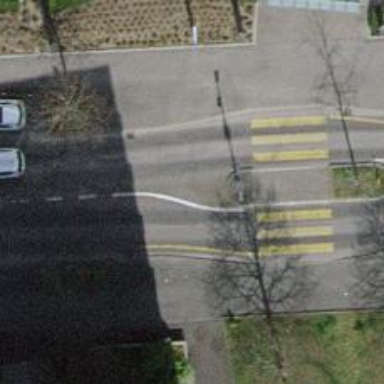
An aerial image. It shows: Asphalt tertiary road with bus lane on the left and cycle lane for sharing with buses on the left as well.